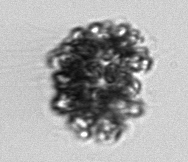
Label: Corymbellus